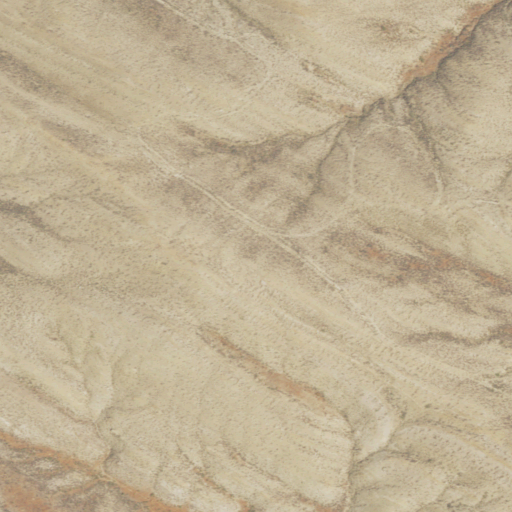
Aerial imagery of ridge(s) in Wyoming named Saint Marys Ridge containing only shrub